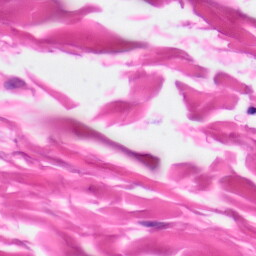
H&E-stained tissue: Skin